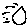
Label: sun